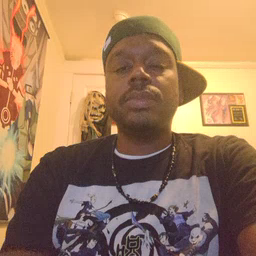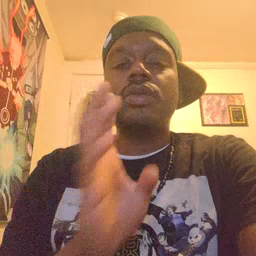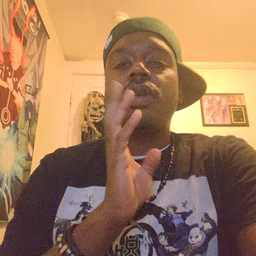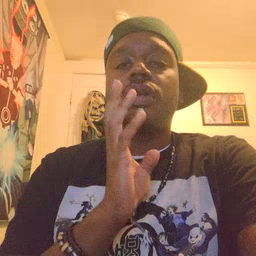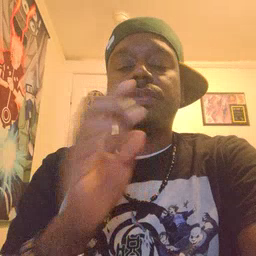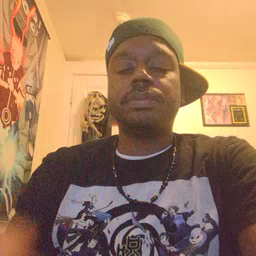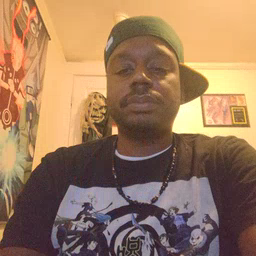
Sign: talk